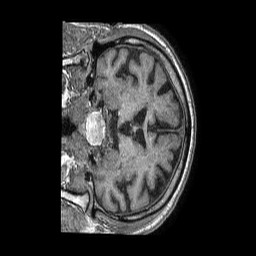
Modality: T1w
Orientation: coronal
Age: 78
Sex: male
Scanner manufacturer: philips
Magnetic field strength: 1.5 T
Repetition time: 0.007525 s
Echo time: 0.003435 s